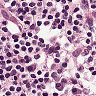
Metastatic tissue present: no